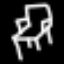
Label: chair